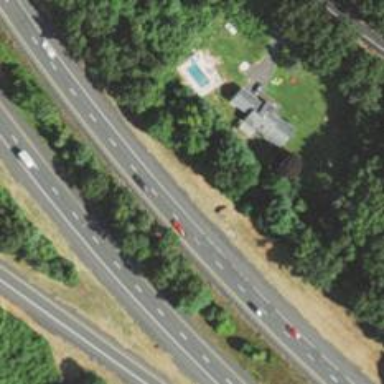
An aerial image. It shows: Motorway.